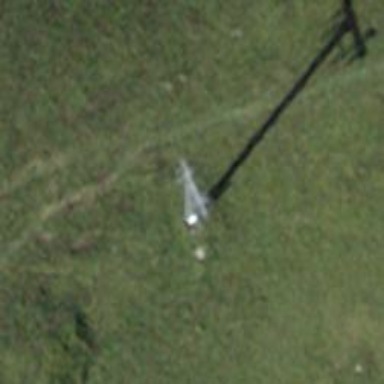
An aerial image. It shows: Pylon used for aerialway.